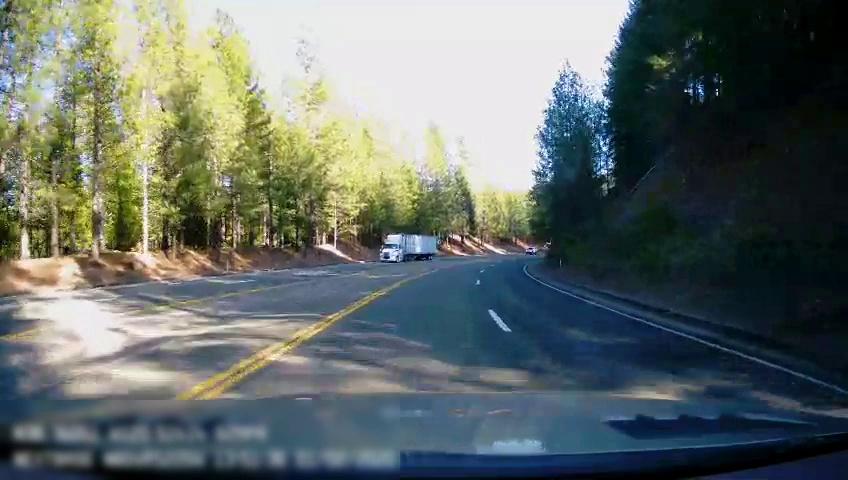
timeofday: Day
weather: Sunny
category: Drivable Space
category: Vehicles | Truck
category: Vehicles | SUV
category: Lanes | Alternate Lane
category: Lanes | Alternate Lane
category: Lanes | Current Lane
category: Lanes | Alternate Lane
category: Lanes | Opposite Lane